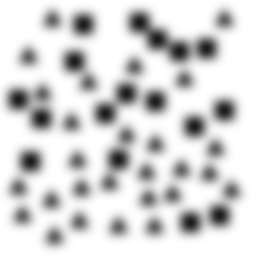
Squares: 17
Triangles: 27
Stars: 0
Total shapes: 44